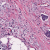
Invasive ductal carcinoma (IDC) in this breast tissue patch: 1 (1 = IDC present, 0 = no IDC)